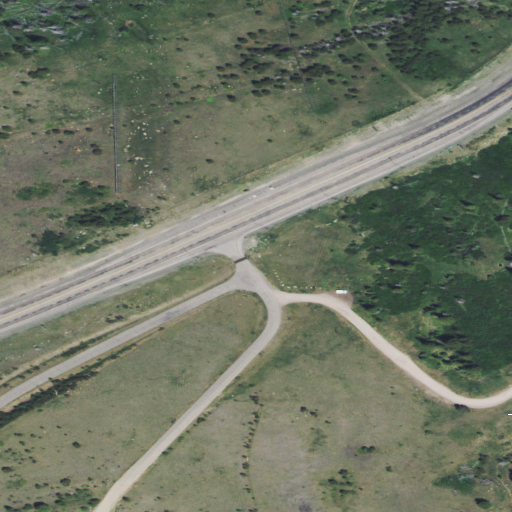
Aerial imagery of gap in Montana named MacDonald Pass containing shrub, grassland, evergreen forest, medium intensity development, low intensity development, and open development